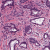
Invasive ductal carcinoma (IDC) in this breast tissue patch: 1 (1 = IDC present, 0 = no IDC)